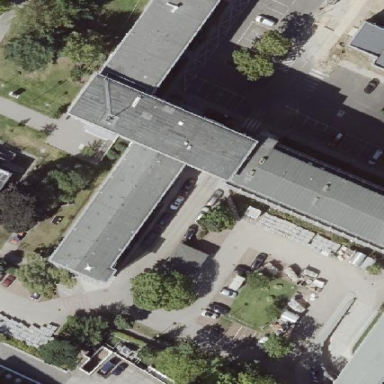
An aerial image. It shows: Part of building.